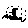
Label: moon